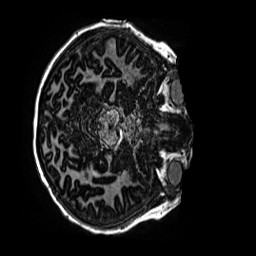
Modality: MP2RAGE
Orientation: axial
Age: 9
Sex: female
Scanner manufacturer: siemens
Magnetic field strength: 3 T
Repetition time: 4 s
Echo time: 0.00299 s